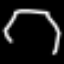
Label: octagon